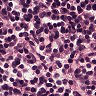
Metastatic tissue present: no